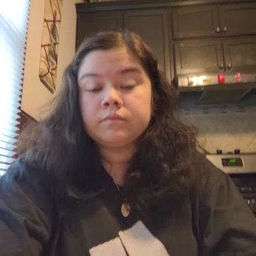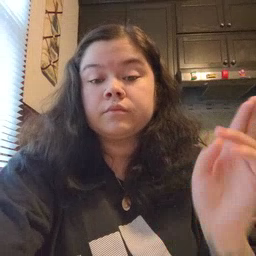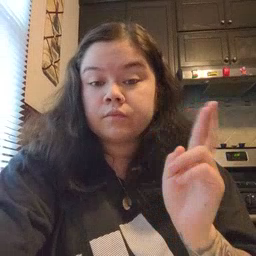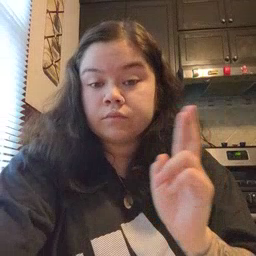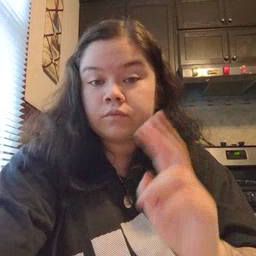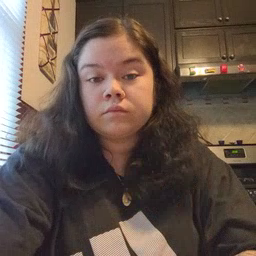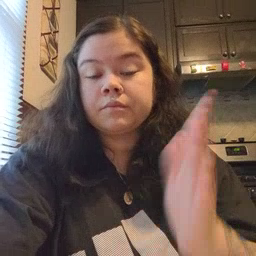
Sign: refrigerator